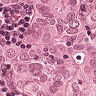
Metastatic tissue present: yes